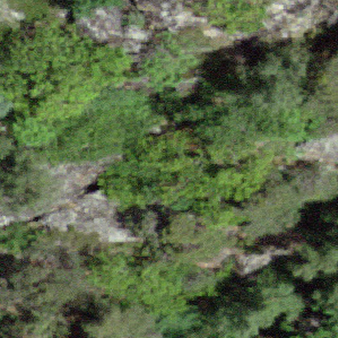
Label: other